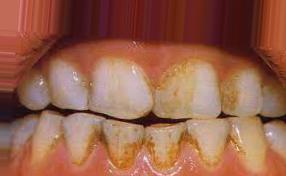
Condition: Tooth Discoloration